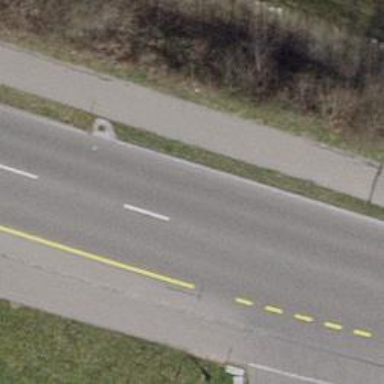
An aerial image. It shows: Tertiary road with asphalt surface and separate sidewalk.